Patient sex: F
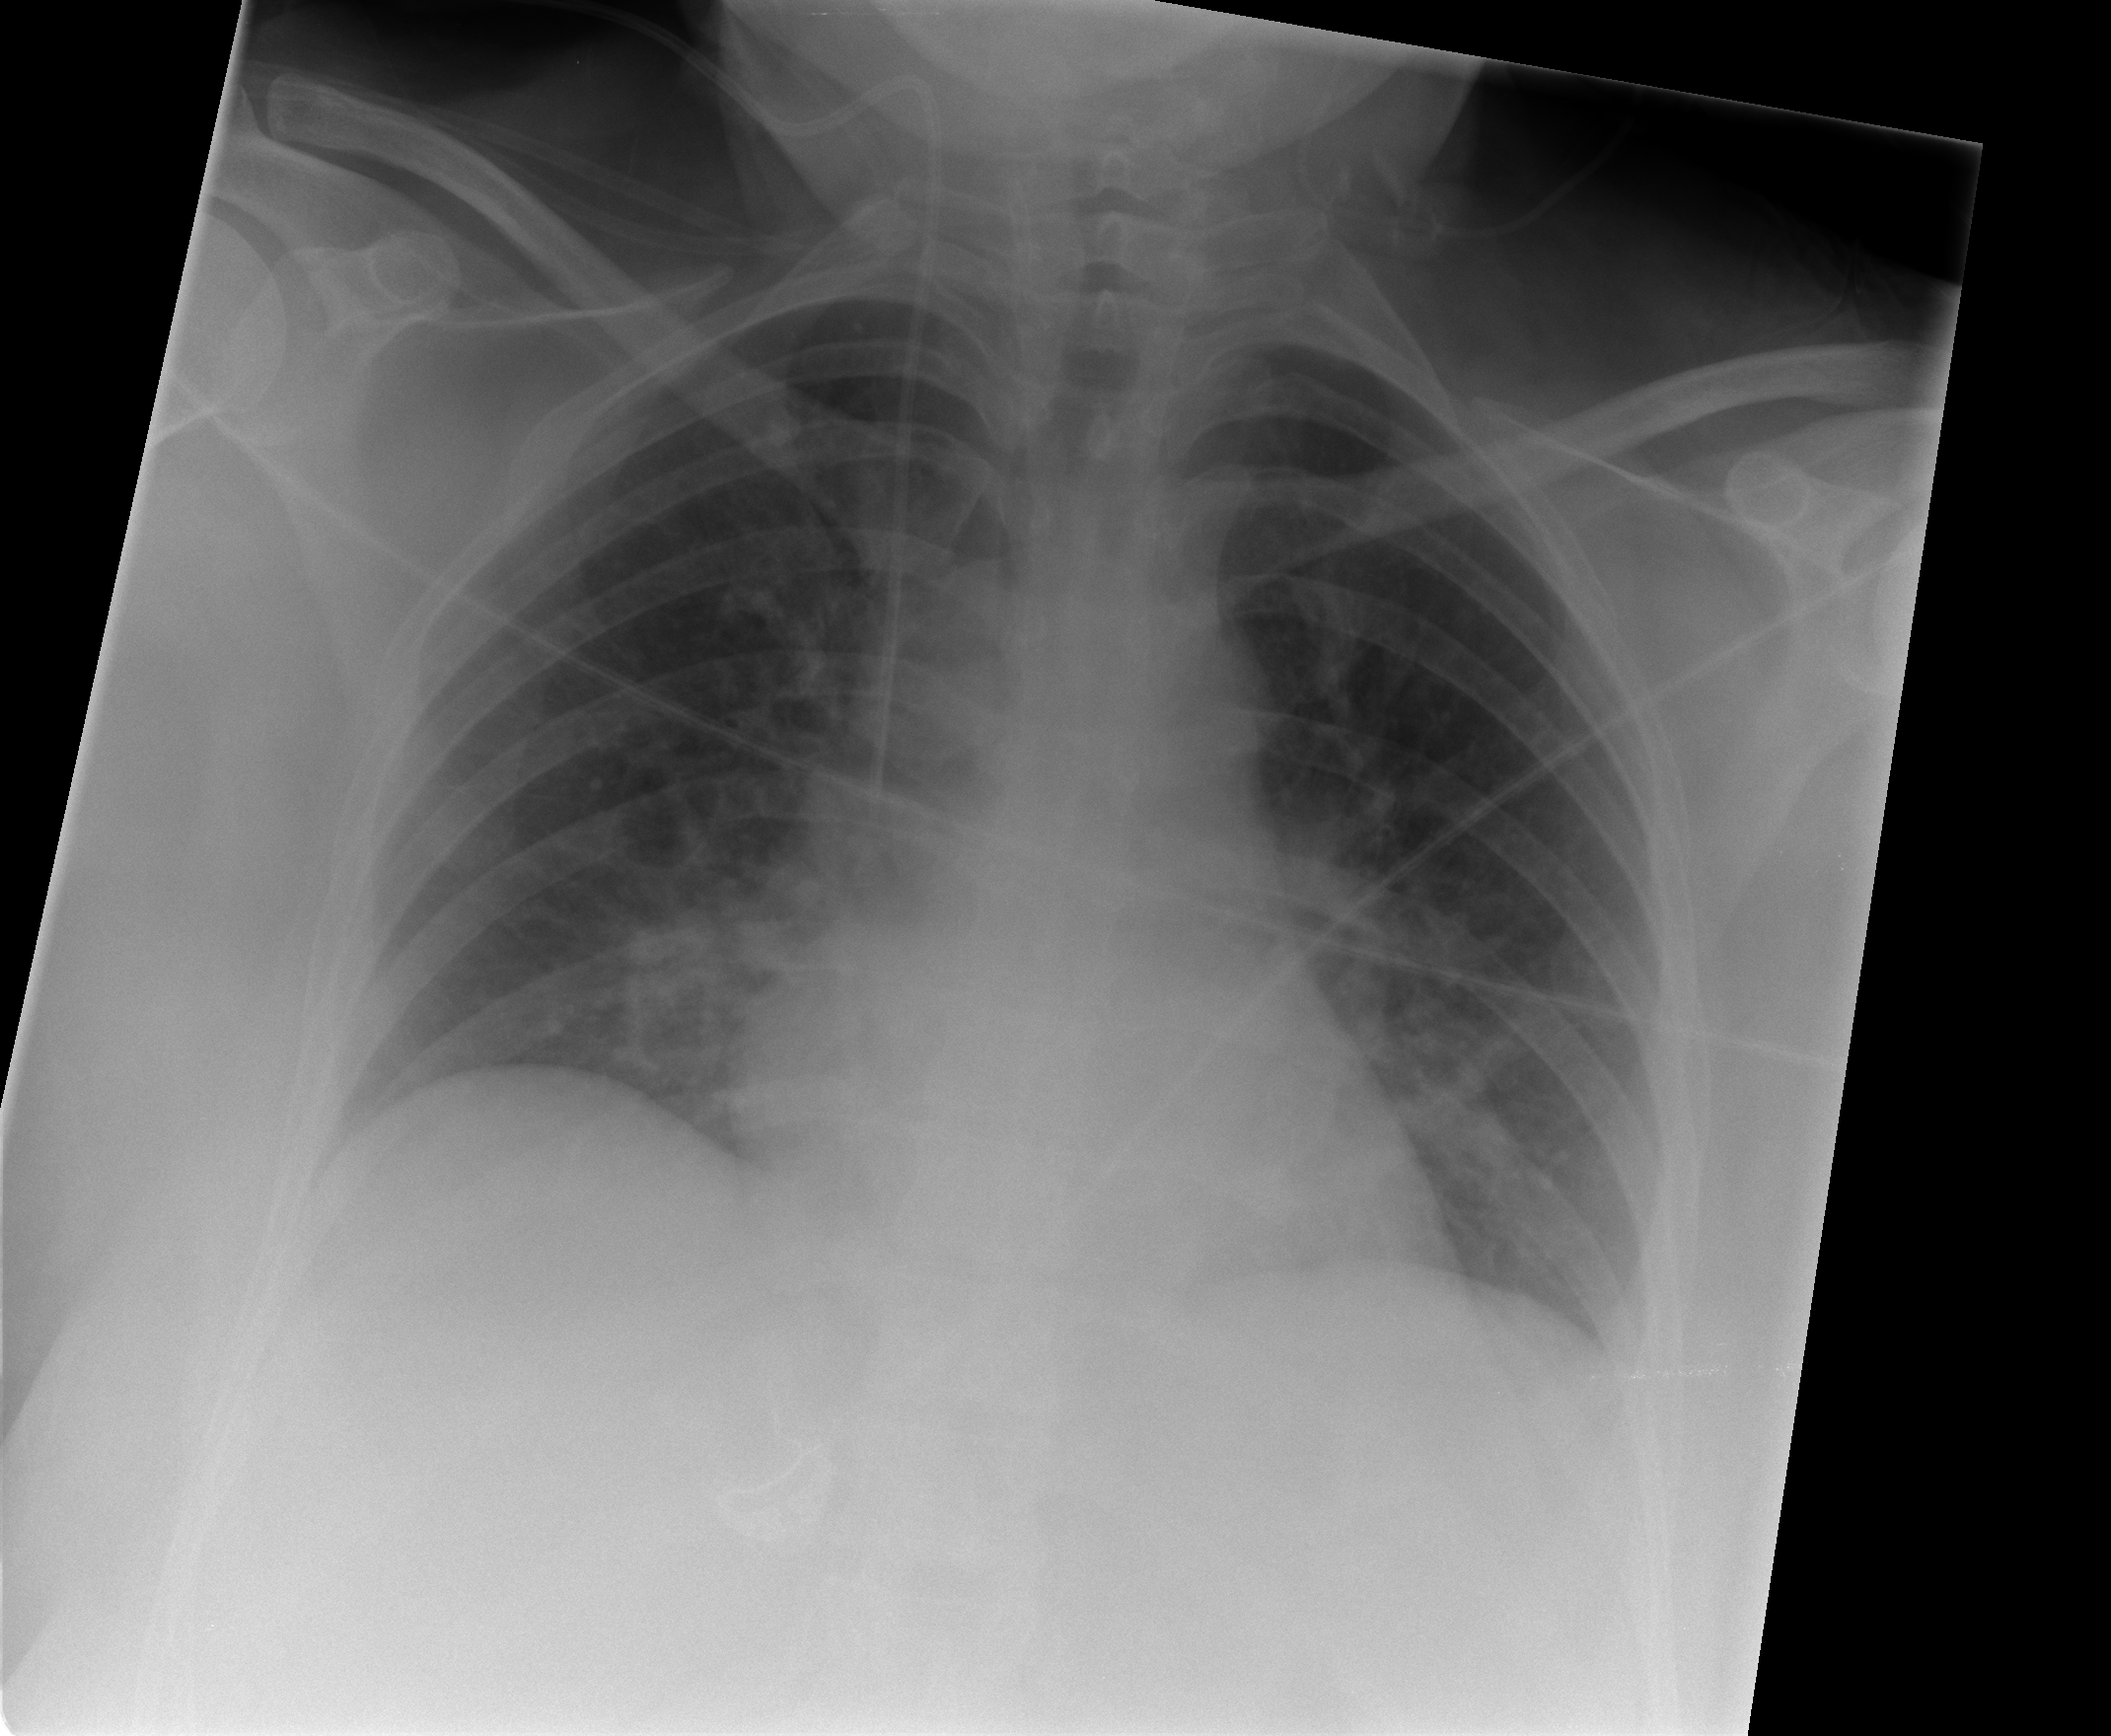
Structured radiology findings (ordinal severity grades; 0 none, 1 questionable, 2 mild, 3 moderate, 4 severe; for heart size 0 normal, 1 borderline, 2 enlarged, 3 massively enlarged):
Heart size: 1
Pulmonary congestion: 2
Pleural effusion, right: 0
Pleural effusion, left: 0
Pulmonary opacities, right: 0
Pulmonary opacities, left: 0
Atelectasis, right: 0
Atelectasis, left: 0